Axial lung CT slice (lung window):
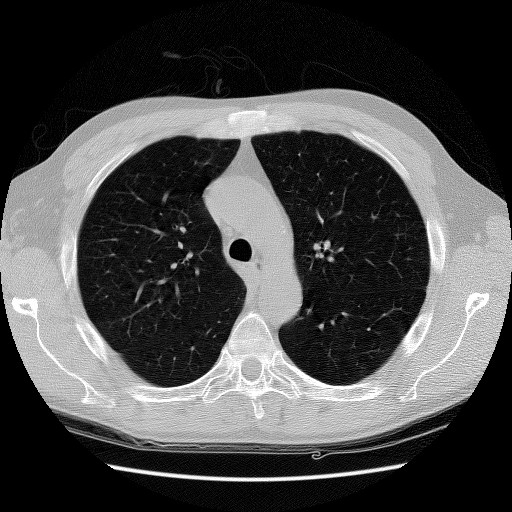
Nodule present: no